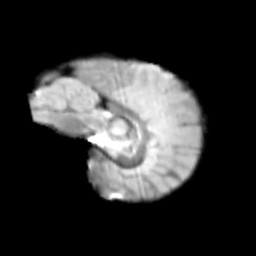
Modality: T2w
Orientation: sagittal
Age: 11
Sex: female
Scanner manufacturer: siemens
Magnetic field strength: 3 T
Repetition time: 3.8 s
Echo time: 0.07 s